Question: When I try to run this code on my terminal, I get the output "hello from X process" after my prompt:
'''
#include <stdio.h>
#include <sys/types.h>
#include <unistd.h>
#include <stdlib.h>
void forkexample()
{
pid_t pidTo;
int status = 0;
int x = 1;
if (fork() == 0){
printf("hello from child process %d
",getpid());
}
else{
printf("hello from the parent process %d
",getpid());
}
}
int main()
{
forkexample();
exit(0);
}
'''
My question is why am I getting the "hello from child process" after the prompt?

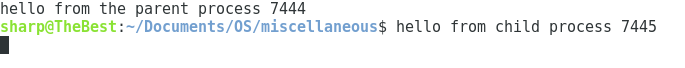
Answer: ## Problem
Your parent process does not wait for the child process to finish its execution.
Basically your program exits & your shell prints the prompt when your child process is not yet done printing, so you get the output from the child after the prompt.
## Solution
Use <URL>:
'''
if (fork() == 0)
{
printf("hello from child process %d
", getpid());
}
else
{
wait(&status); // Wait for the child process
printf("hello from the parent process %d
", getpid());
}
'''
You can pass an 'int' pointer to 'wait()', it will be used to store the child's exit status.